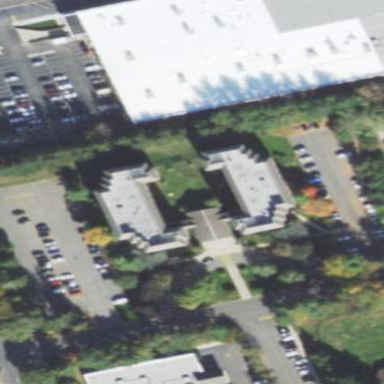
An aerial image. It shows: Dormitory building.